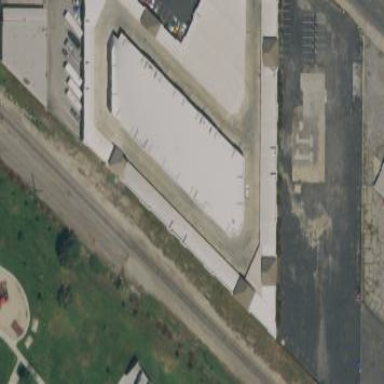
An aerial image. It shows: Warehouse building.